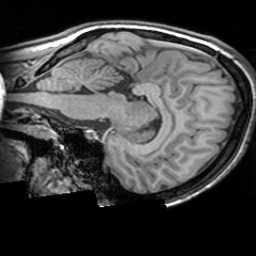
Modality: T1w
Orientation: sagittal
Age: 20
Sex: female
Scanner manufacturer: siemens
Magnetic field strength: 3 T
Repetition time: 1.63 s
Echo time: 0.00311 s